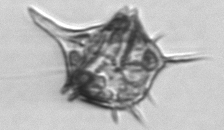
Label: Amylax